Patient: sex M, age 42
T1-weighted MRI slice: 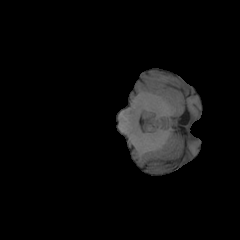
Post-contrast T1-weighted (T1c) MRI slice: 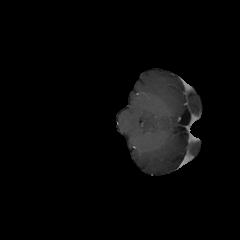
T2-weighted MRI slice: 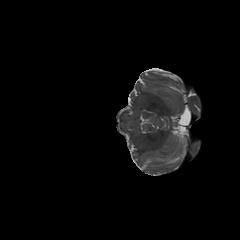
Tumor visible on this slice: no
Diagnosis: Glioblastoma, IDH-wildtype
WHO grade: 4